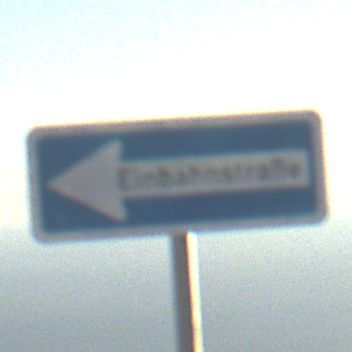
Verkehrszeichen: EinbahnstrasseLinksweisend
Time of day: SunriseSunset
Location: Outdoor (Nature)
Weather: PartlyCloudy
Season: NotSpecified
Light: Natural